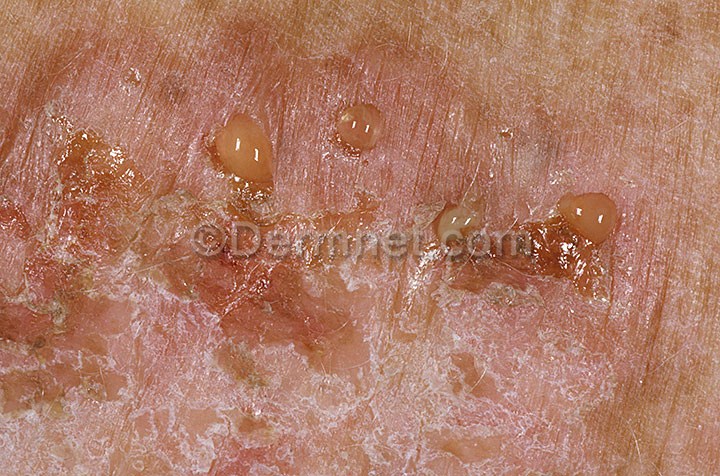
Disease: Bullous Disease Photos